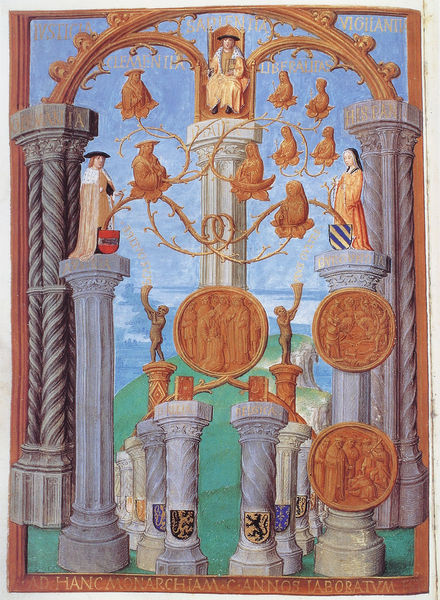
Titel: Officia Salomonis
Standort: Herstellungsort: Gent (EU - B)
Institution: Madrid, El Escorial, Real Biblioteca del Monasterio
Schlagwörter: blau, gemälde, mann, meer, grün, menschen, see, braun, bunt, frau, grau, säule, säulen, zeichnung, hochformat, rahmen, sockel, horn, zweige, adel, gotik, pferd, ranken, relief, schrift, bogen, figuren, könig, thron, inschrift, bögen, torbogen, illustration, text, kreise, allegorie, kapitelle, buchseite, wappen, ehe, löwen, löwe, heilige, hörner, zier, zierde, putten, miniatur, maßwerk, verbindungen, stifter, münzen, stammbaum, heraldik, abstammung, eheschließung, taler, siegesäule